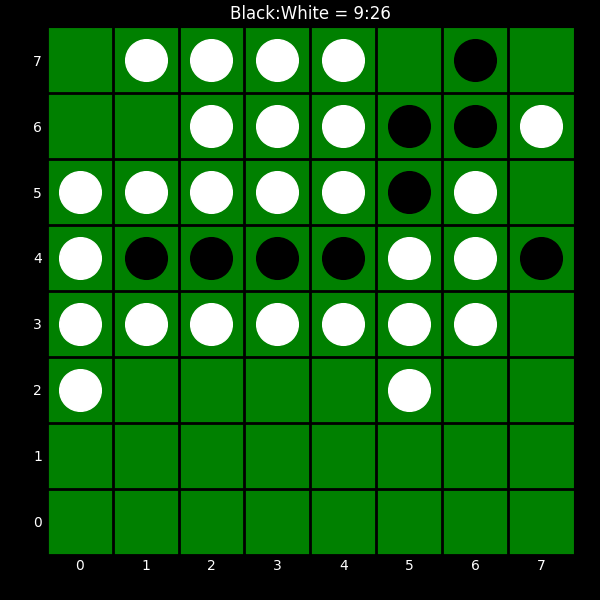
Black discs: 9
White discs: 26